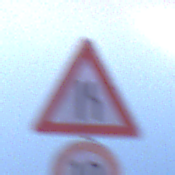
Verkehrszeichen: EinseitigVerengteFahrbahnRechts
Zusatzzeichen unten: Geschwindigkeit10
Umgebung: Outdoor, Nature
Tageszeit: MorningAfternoon
Wetter: PartlyCloudy
Licht: Natural
Jahreszeit: NotSpecified
Kontrast: HighContrast